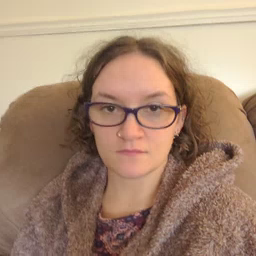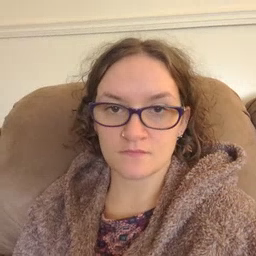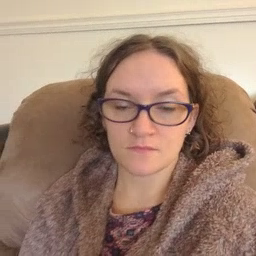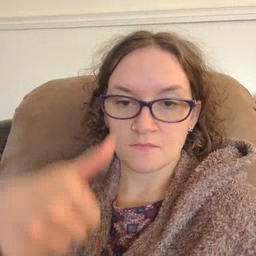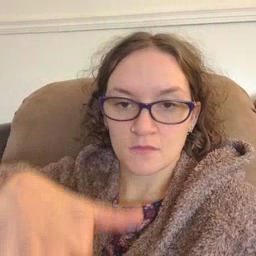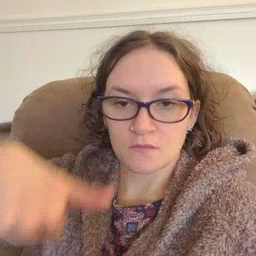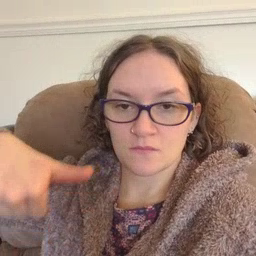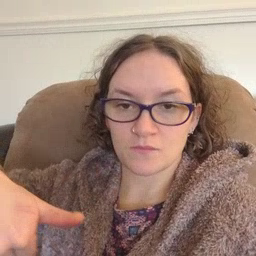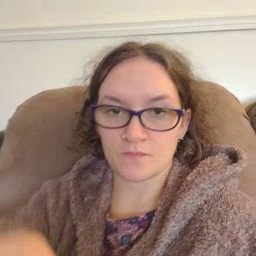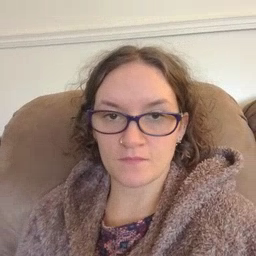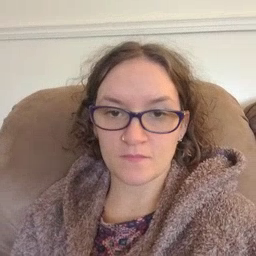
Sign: puzzle